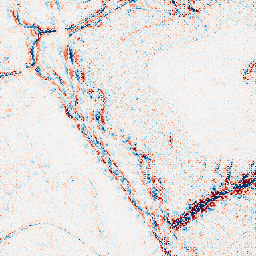
Category: wavelet
Decomposition family: wavelet_biorthogonal
Decomposition parameters: wavelet: bior4.4
level: 3
Upsampling method: regularized
Upsampling parameters: scale: 2
lambda_reg: 0.1
Upsampling scale: 2